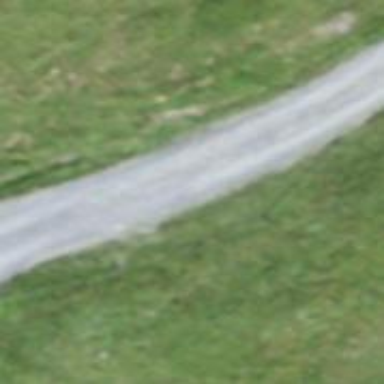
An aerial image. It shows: Unpaved track with grade 3 track type.